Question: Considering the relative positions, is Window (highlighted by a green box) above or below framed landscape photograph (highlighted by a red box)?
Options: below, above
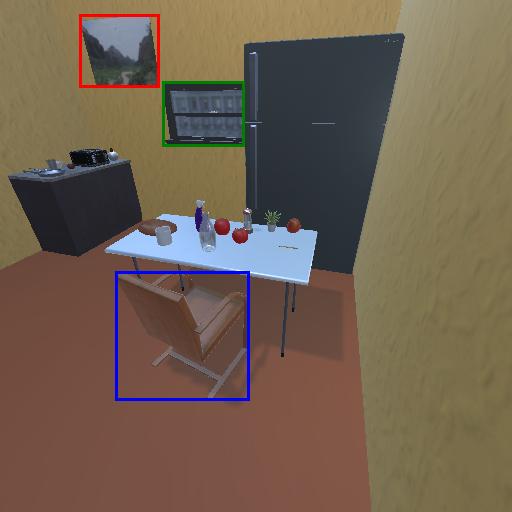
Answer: below